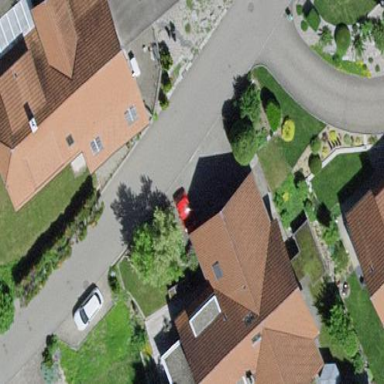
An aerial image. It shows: Detached building.